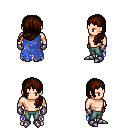
a pixel art fantasy rpg character, male body template, human, light skin, blue tattered cape, teal pants, brown left-swept hairstyle, metal gloves, metal boots, four views (front, back, left, right), 2x2 character sprite sheet, small pixel art, hard edges, no anti-aliasing